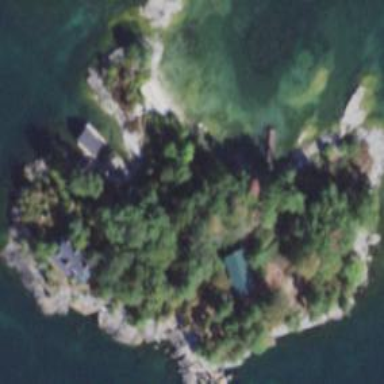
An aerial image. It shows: Islet surrounded by woodland.